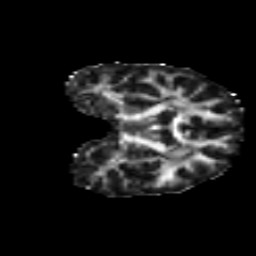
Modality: FA
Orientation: coronal
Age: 20
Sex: female
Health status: ill
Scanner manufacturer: ge
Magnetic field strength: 3 T
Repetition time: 6.956 s
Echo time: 0.0823 s